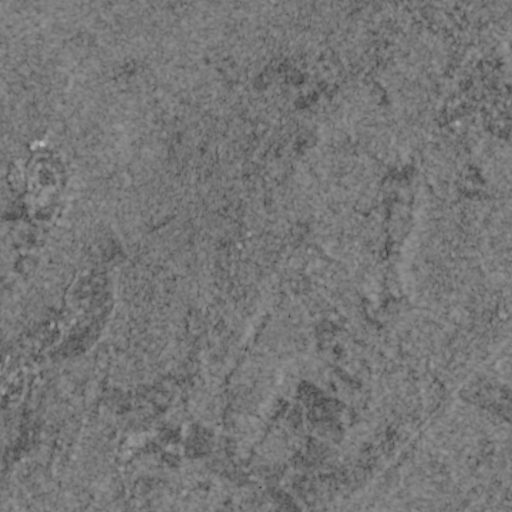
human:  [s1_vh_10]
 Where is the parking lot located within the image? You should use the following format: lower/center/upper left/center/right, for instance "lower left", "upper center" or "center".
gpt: The parking lot is located in the center left of the image.
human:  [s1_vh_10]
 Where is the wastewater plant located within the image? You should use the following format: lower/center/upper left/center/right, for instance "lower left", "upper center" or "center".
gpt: The wastewater plant is located in the lower left of the image.
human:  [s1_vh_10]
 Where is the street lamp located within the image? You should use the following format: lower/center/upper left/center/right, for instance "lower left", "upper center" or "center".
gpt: The street lamp is located in the center left of the image.
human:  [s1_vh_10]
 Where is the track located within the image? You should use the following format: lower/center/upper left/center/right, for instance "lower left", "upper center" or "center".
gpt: There is no track in the image.

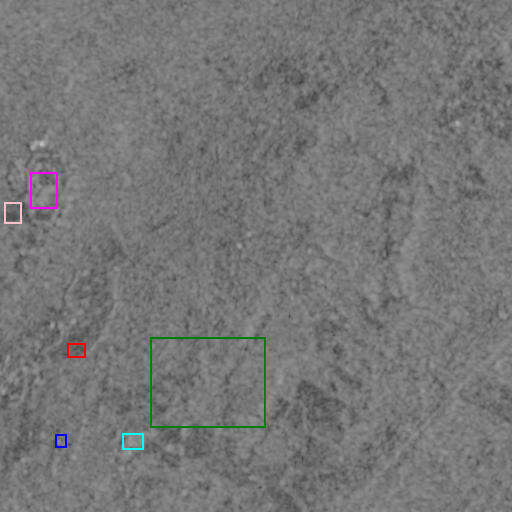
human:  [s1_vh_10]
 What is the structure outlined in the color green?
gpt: The structure outlined in green is a crop field.
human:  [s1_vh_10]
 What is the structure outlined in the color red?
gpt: The structure outlined in red is a park.
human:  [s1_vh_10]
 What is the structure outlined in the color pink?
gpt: The structure outlined in pink is a parking lot.
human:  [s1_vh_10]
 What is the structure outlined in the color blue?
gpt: The structure outlined in blue is a wastewater plant.
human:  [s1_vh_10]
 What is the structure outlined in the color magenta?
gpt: The structure outlined in magenta is a building.
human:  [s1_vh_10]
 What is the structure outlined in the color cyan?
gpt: The structure outlined in cyan is a building.
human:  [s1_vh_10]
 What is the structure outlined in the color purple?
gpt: There is no purple outline.